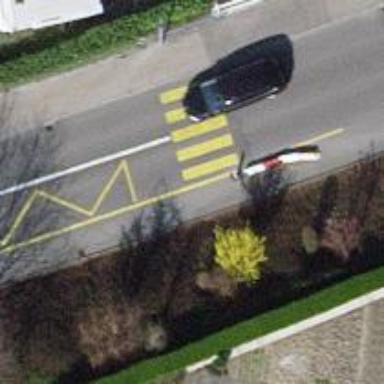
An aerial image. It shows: Uncontrolled footway crossing with markings.